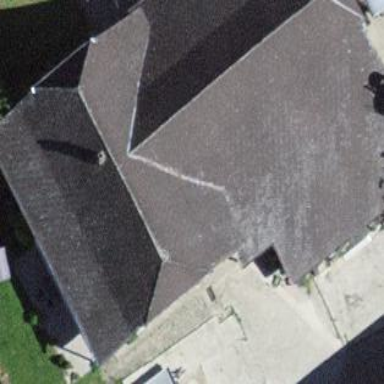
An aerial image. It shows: Farm building.